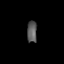
Tissue: prostate
Cell type: B cells
Senescence score: 0.276
Nuclear area (px): 210
Mean DAPI intensity: 90.005